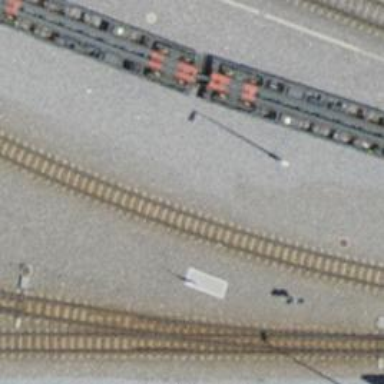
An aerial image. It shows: Narrow-gauge railway in yard setting.